Question: I'm trying to convert a nested json file to a data frame in R using the following function:
'''
rf1 <- function(data) {
master <-
data.frame(
id = character(0),
awardAmount = character(0),
awardStatus = character(0),
tenderAmount = character(0)
)
for (i in 1:nrow(data)) {
temp1 <- unlist(data$data$awards[[i]]$status)
length <- length(temp1)
temp2 <- rep(data$data$id[i], length)
temp3 <- rep(data$data$value$amount[[i]], length)
temp4 <- unlist(data$data$awards[[i]]$value[[1]])
tempDF <-
data.frame(id = temp2,
awardAmount = temp4,
awardStatus = temp1,
tenderAmount = temp3)
master <- rbind(master, tempDF)
}
return(master)
}
'''
Here's an example of the json files I'm using:
'''
{
"data" : {
"id" : "3f066cdd81cf4944b42230ed56a35bce",
"awards" : [
{
"status" : "unsuccessful",
"value" : {
"amount" : 76
}
},
{
"status" : "active",
"value" : {
"amount" : 41220
}
}
],
"value" : {
"amount" : 48000
}
}
},
{
"data" : {
"id" : "9507162e6ee24cef8e0ea75d46a81a30",
"awards" : [
{
"status" : "active",
"value" : {
"amount" : 2650
}
}
],
"value" : {
"amount" : 2650
}
}
},
{
"data" : {
"id" : "a516ac43240c4ec689f3392cf0c17575",
"awards" : [
{
"status" : "active",
"value" : {
"amount" : 2620
}
}
],
"value" : {
"amount" : 2650
}
}
}
'''
As you can see, the three observations have different number of awards (the first observation has two awards while the other two have only one). Since I'm looking for a table-view data frame, I'm filling the empty cells with repetitive information such as 'data$id' and 'data$value$amount'.
The json file has approximately 100,000 observations, so it takes forever to return a data frame (I've been waiting for more than 30 minutes and still no result). I think that there might be a way to run all the 'temp' lines in parallel, which should save a lot of time, but I'm not sure how to implement that in my code.
To give you a sense of the output I'm looking for, I limited my function to 'for (i in 1:3)', which produced the following data frame. My question is how to do the same thing but for 100,000 observations. Note, the json example corresponds to the sample output.
Desired output:

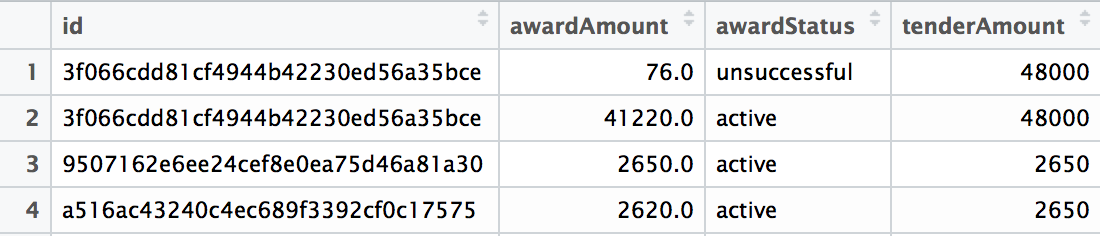
Answer: This is by no means elegant, but it appears to work:
'''
library(jsonlite)
library(purrr)
library(dplyr)
json_data <- '[{"data":{"id":"3f066cdd81cf4944b42230ed56a35bce","awards":[{"status":"unsuccessful","value":{"amount":76}},{"status":"active","value":{"amount":41220}}],"value":{"amount":48000}}},{"data":{"id":"9507162e6ee24cef8e0ea75d46a81a30","awards":[{"status":"active","value":{"amount":2650}}],"value":{"amount":2650}}},{"data":{"id":"a516ac43240c4ec689f3392cf0c17575","awards":[{"status":"active","value":{"amount":2620}}],"value":{"amount":2650}}}] '
# parse original JSON records
parsed_json_data <- fromJSON(json_data)$data
# extract awards data, un-nest the nested parts, and re-assemble awards into a data frame for each id
awards <- map2(.x = parsed_json_data$id,
.y = parsed_json_data$awards,
.f = function(x, y) bind_cols(data.frame('id' = rep(x, nrow(y)), stringsAsFactors = FALSE), as.data.frame(as.list(y))))
# bind together the data frames over all ids
awards <-
bind_rows(awards) %>%
rename(awards_status = status, awards_amount = amount)
# remove awards data from original parsed data
parsed_json_data$awards <- NULL
# un-nest the remaining data structures
parsed_json_data <- as.data.frame(as.list(parsed_json_data), stringsAsFactors = FALSE)
# join higher-level data with awards data (in denormalisation process)
final_data_frame <- inner_join(parsed_json_data, awards, by = 'id')
final_data_frame
# id amount awards_status awards_amount
# 1 3f066cdd81cf4944b42230ed56a35bce 48000 unsuccessful 76
# 2 3f066cdd81cf4944b42230ed56a35bce 48000 active 41220
# 3 9507162e6ee24cef8e0ea75d46a81a30 2650 active 2650
# 4 a516ac43240c4ec689f3392cf0c17575 2650 active 2620
'''